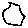
Label: hexagon